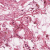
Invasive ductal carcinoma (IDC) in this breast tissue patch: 0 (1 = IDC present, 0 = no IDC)